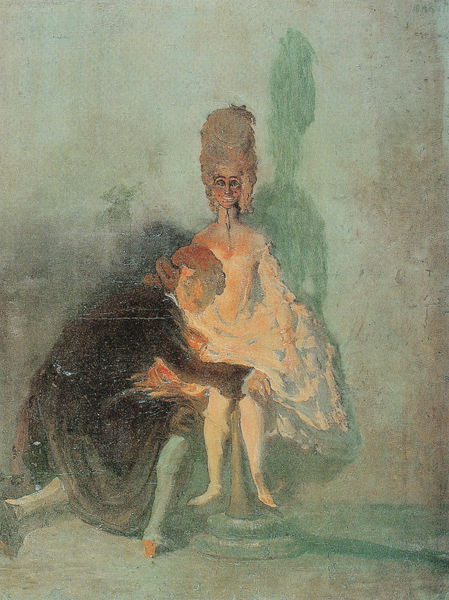
Titel: Coppelius und Coppelia
Künstler: Léon Bakst
Standort: St. Petersburg
Institution: Museum Isaak Brodski
Schlagwörter: blau, dunkel, gemälde, kopf, mann, schatten, umhang, aquarell, grün, menschen, sitzen, braun, frau, frisur, grau, hell, hintergrund, kleid, licht, orange, pastell, schwarz, stuhl, türkis, weiss, dame, rot, malerei, rock, wand, barock, diener, dienerin, gesicht, sockel, stein, erde, figur, haare, mantel, sessel, tänzerin, gebeugt, locken, rokoko, rosa, beine, perücke, modell, sitz, schuhe, studie, farbe, karikatur, maskerade, zofe, edel, erotik, knie, lachen, strümpfe, maske, sex, künstler, knien, kittel, schuh, puppe, grinsen, beugen, üppig, anzüglich, knieend, empfang, bozzetto, fresko, perücken, anbetung, marie, larve, schwar, groteske, anziehen, perrücke, perrücken, prunkvoll, parodie, beinkleid, rockocko, kurtisane, courtisane, drehstuhl, gynäkologe, hofmachen, patschen, tuff, wanmalerei, einkleiden, stuhel, n, +grü, antoniette, pasterll